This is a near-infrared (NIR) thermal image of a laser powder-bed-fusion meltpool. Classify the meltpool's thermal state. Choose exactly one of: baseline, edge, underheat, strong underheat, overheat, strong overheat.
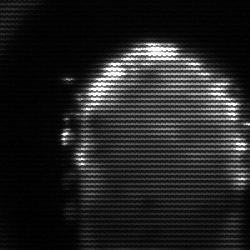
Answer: baseline